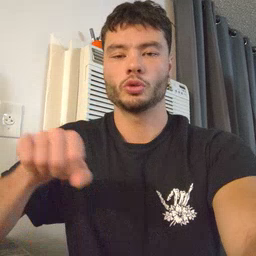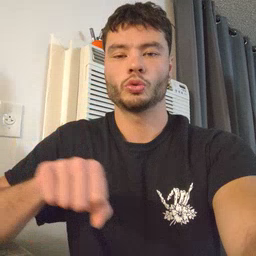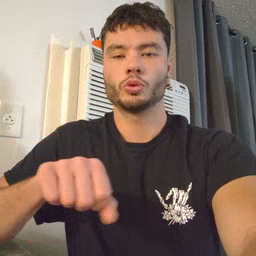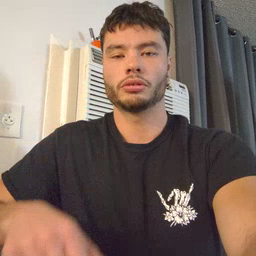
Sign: shoe